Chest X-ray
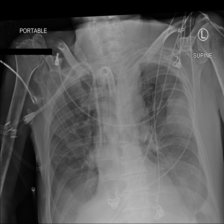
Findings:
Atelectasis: negative
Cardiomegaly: negative
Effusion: negative
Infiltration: negative
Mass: negative
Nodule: negative
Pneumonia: negative
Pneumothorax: negative
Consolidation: negative
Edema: negative
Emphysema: negative
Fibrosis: negative
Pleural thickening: negative
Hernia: negative